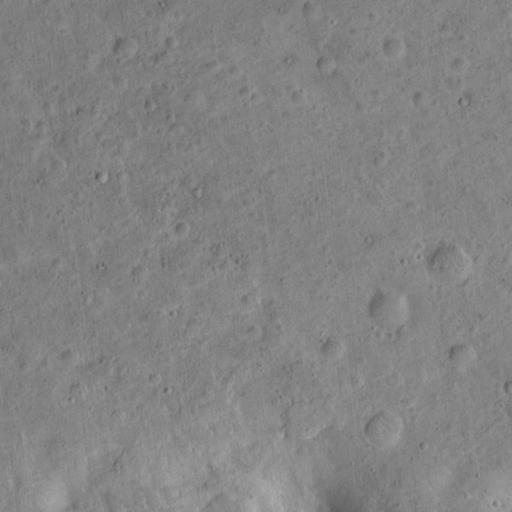
Objects detected: cone, cone